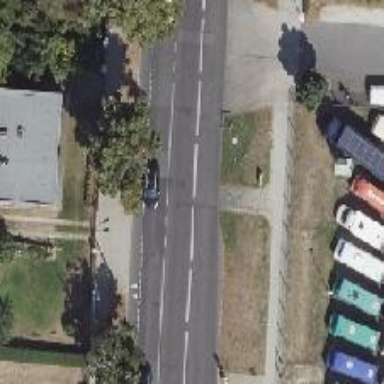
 the cyclists share the lane with buses."